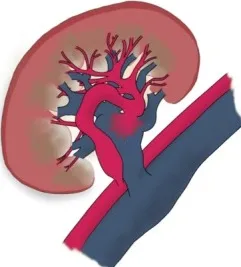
Angiographic and schematic demonstration of high flow arterio-venous fistula within the transplanted kidney. C; Schematic diagram demonstrating the high flow AVF within the transplant kidney and highlighting the tortuous vessel anatomy.
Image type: radiology (ct)